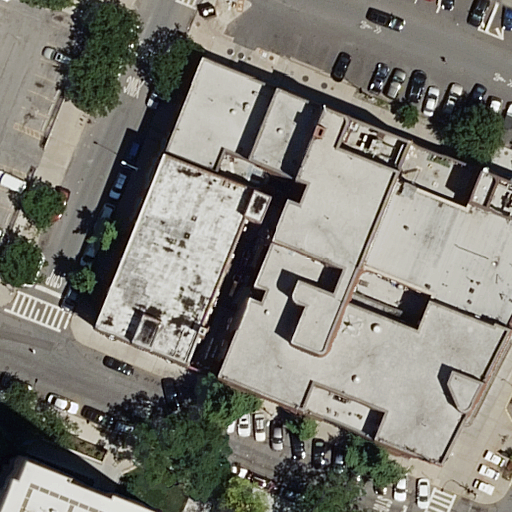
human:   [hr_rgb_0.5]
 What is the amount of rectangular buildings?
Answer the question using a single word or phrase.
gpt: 2

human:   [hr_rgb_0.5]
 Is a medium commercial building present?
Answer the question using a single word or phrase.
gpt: no

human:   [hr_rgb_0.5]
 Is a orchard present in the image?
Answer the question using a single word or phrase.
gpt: no

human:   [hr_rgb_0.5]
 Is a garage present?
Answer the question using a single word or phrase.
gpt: no

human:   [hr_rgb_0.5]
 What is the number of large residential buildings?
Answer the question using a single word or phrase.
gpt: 2

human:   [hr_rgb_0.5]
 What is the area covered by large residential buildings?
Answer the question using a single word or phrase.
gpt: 4053m2

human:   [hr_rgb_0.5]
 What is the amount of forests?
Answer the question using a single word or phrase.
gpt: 0

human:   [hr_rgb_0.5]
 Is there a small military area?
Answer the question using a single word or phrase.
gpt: no

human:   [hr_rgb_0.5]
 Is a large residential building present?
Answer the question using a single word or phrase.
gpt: yes

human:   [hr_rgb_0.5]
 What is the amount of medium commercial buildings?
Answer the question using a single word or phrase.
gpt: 0

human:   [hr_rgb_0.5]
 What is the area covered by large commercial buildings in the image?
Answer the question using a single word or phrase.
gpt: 0m2

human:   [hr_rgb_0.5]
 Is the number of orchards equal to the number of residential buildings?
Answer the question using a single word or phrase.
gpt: no

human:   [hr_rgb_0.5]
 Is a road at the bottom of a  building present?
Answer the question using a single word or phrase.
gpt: yes

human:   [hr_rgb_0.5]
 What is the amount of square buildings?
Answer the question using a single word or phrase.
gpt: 0

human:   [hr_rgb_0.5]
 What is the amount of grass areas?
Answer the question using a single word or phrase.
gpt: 0

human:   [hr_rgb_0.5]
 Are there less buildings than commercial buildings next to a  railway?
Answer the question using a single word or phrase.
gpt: no

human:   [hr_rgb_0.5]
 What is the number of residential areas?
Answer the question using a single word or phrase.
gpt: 0

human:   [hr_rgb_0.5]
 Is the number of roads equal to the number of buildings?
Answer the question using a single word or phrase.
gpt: no

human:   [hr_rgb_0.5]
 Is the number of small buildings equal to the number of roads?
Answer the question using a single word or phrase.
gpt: no

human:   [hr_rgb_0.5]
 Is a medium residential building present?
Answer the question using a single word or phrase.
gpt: no

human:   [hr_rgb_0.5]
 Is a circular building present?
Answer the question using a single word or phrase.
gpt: no

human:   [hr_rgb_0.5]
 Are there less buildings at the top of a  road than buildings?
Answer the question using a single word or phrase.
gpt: yes

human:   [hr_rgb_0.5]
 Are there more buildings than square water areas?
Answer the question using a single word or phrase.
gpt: yes

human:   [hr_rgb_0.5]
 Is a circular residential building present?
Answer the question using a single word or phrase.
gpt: no

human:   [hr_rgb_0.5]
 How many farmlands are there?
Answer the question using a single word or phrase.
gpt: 0

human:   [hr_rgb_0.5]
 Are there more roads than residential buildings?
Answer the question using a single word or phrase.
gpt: yes

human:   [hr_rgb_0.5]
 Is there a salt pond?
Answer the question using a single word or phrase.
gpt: no

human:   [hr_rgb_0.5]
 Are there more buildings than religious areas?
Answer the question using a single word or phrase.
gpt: yes

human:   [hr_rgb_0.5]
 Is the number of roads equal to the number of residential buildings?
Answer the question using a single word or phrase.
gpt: no

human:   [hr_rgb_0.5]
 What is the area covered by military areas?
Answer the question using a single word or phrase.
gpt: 0m2

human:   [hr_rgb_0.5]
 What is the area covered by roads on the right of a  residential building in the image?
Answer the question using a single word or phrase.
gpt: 0m2

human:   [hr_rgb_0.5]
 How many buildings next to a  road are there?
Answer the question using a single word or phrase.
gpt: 3

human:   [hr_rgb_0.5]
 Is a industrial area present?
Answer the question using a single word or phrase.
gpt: no

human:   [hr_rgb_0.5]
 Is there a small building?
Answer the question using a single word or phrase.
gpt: yes

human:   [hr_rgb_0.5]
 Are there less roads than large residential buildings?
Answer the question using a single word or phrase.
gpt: no

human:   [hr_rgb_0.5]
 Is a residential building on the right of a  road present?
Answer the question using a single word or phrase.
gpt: yes